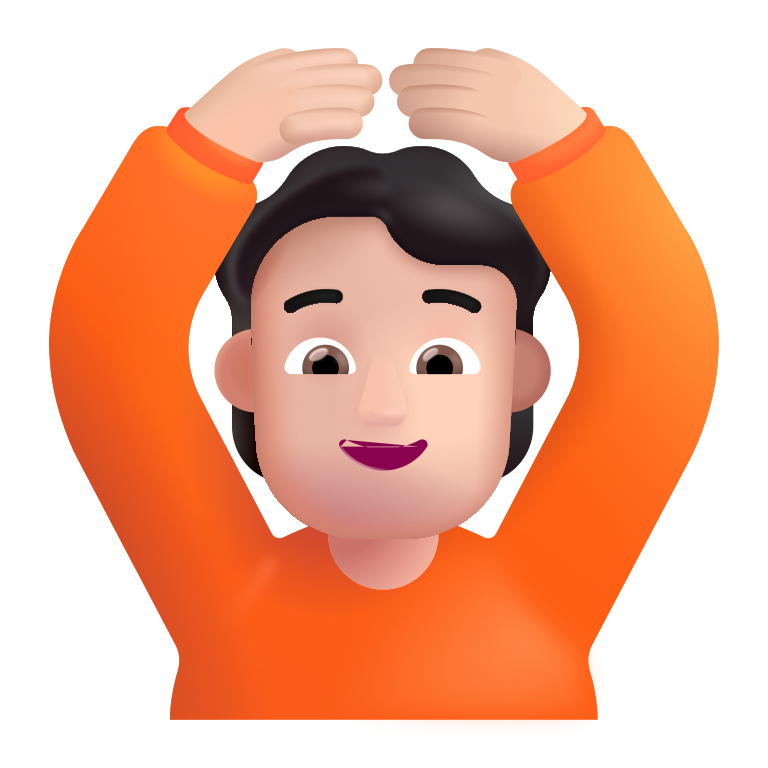
person gesturing ok color light